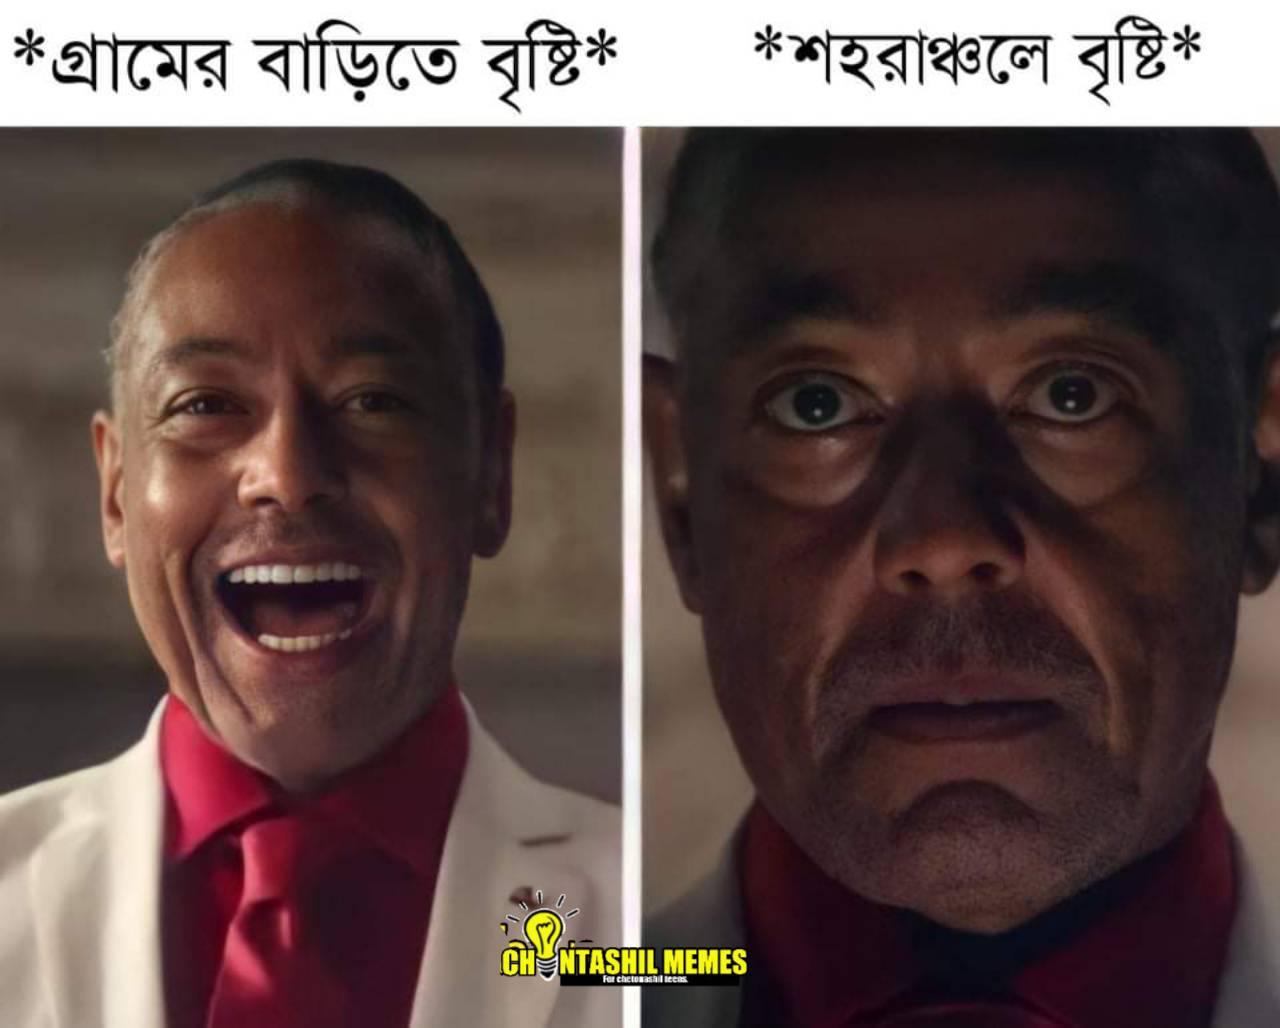
Caption: *গ্রামের বাড়িতে বৃষ্টি*    *শহরাঞ্চলে বৃষ্টি*
Label: non-hate